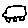
Label: car